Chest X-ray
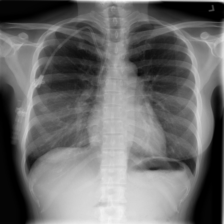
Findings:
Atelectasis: negative
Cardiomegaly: negative
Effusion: negative
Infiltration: negative
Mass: negative
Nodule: negative
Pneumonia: negative
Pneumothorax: negative
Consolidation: negative
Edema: negative
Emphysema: negative
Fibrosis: negative
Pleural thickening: negative
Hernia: negative